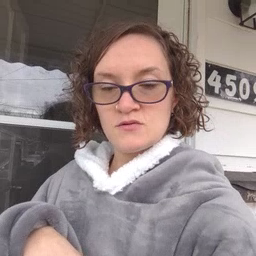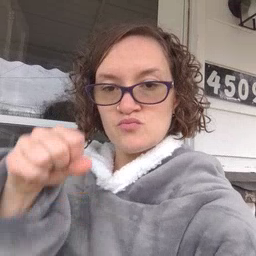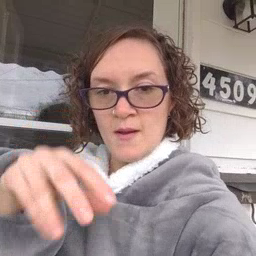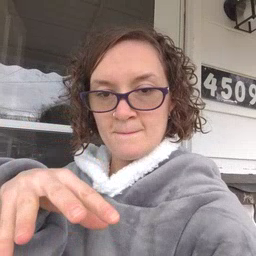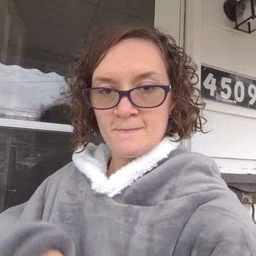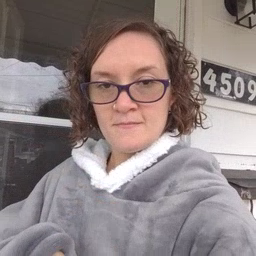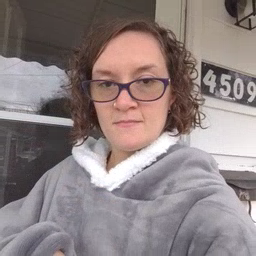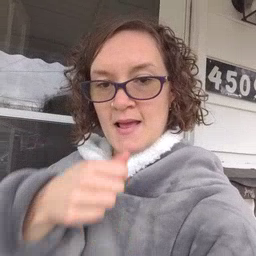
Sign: drop